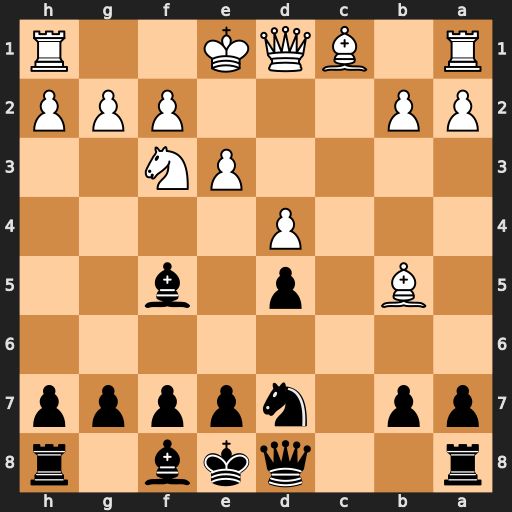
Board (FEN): r2qkb1r/pp1npppp/8/1B1p1b2/3P4/4PN2/PP3PPP/R1BQK2R
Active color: b
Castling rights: KQkq
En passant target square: -
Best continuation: Qa5+ Bd2 Qxb5